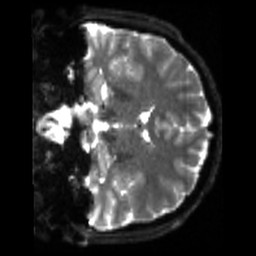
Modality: sbref
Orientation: coronal
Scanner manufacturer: siemens
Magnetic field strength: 3 T
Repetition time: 4 s
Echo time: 0.0594 s